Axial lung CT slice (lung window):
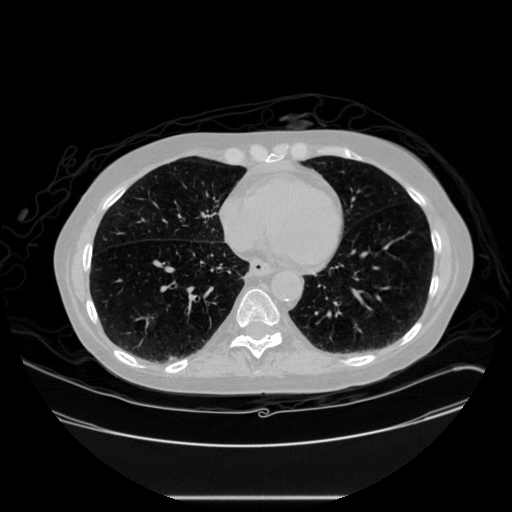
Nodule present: no